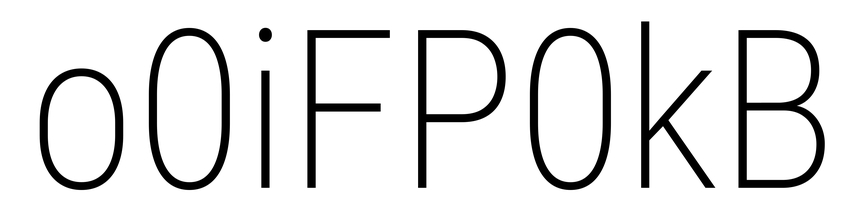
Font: Roboto_Condensed_ExtraLight